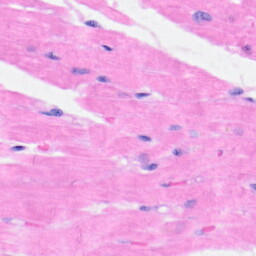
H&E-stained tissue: Heart